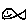
Label: fish